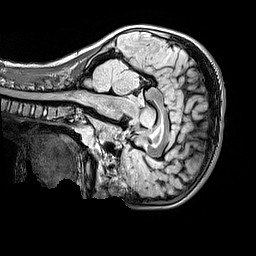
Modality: FLAIR
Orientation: sagittal
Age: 10
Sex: male
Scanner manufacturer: siemens
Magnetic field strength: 3 T
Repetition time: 5 s
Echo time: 0.388 s